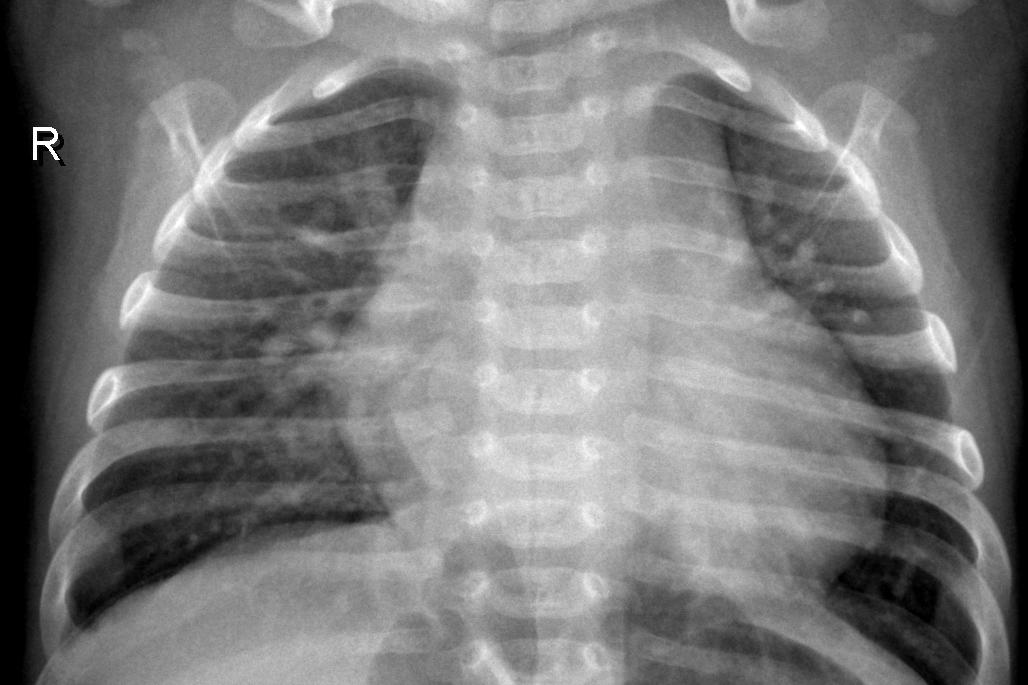
Diagnosis: PNEUMONIA